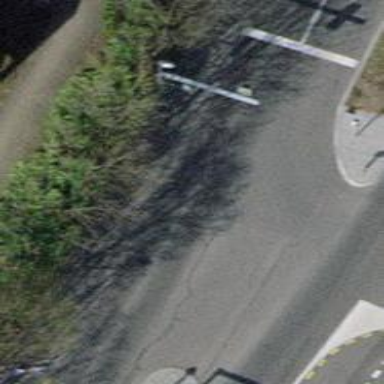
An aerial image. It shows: Road with traffic signals.